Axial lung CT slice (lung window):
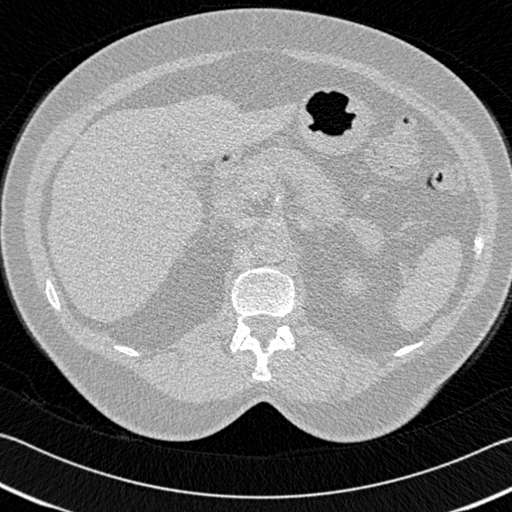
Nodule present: no